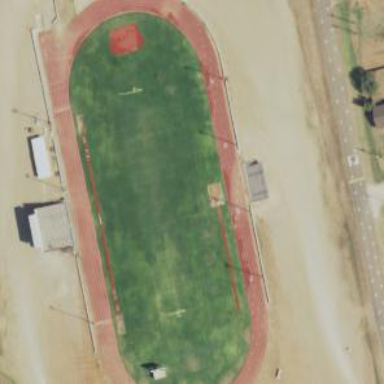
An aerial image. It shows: Pitch for American football.